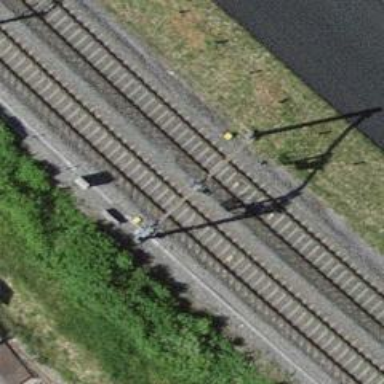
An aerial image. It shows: Railway signal.